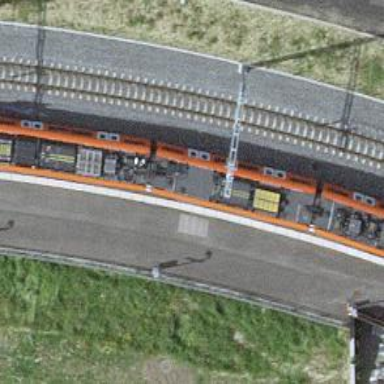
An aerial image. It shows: Stop for light rail public transport on the railway.